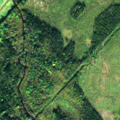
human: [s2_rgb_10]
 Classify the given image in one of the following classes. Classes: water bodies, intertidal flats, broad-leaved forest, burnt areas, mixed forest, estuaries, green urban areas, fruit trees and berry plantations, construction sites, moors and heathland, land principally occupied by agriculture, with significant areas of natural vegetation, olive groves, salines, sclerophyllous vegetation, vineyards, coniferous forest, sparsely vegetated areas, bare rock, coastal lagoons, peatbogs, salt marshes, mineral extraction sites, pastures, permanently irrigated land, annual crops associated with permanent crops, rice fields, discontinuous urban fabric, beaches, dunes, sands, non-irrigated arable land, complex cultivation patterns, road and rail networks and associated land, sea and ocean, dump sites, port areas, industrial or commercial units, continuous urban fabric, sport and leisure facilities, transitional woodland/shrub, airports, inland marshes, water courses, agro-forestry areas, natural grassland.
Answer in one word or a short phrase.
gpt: non-irrigated arable land, broad-leaved forest, coniferous forest, mixed forest